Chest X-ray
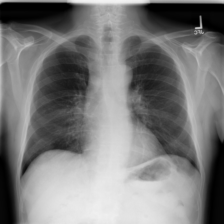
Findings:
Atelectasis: positive
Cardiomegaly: negative
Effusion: negative
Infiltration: negative
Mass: negative
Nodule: negative
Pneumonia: negative
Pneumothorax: negative
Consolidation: negative
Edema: negative
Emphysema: negative
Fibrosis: negative
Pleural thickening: negative
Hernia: negative